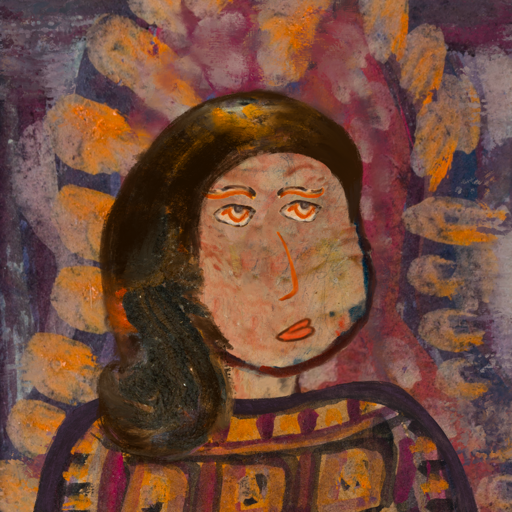
Background: Doll, Head And Neck Side: Orphan, Face Side: Experience, Bust: Doll, Hair Side: Gypsy_Queen, Head Accessory: Blank, Second Necklace: Blank, Necklace: Blank, Baby: Blank